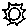
Label: sun